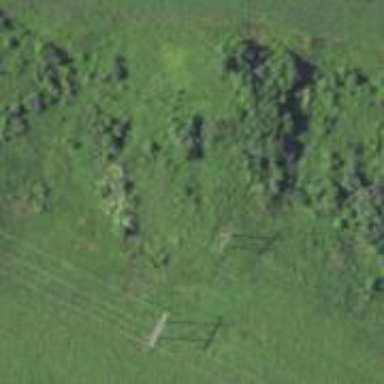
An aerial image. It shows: H-frame designed tower for power lines.